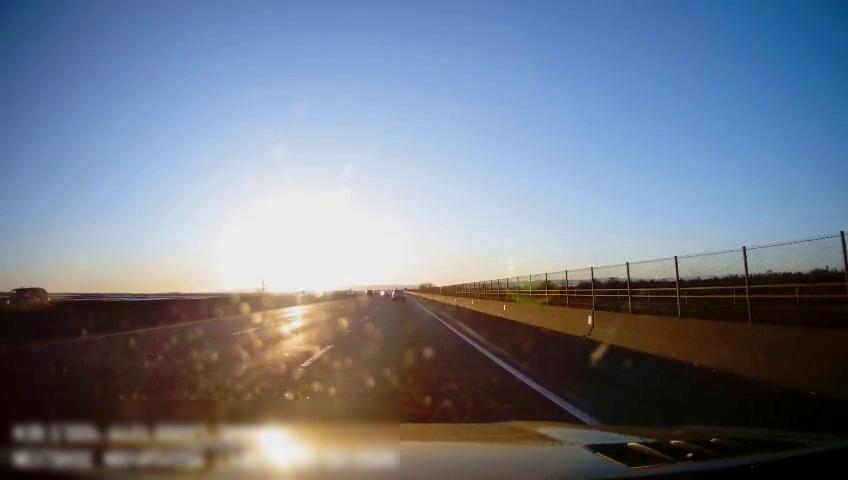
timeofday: Day
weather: Sunny
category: Drivable Space
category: Vehicles | SUV
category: Vehicles | SUV
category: Vehicles | Van
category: Lanes | Alternate Lane
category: Lanes | Current Lane
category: Lanes | Current Lane
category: Lanes | Alternate Lane